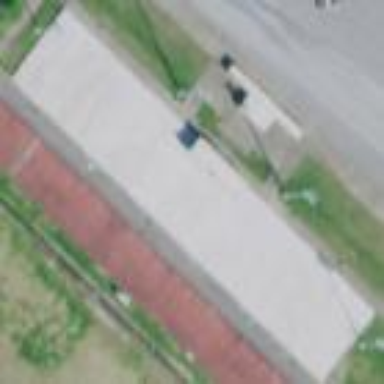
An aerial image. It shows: Grandstand building.